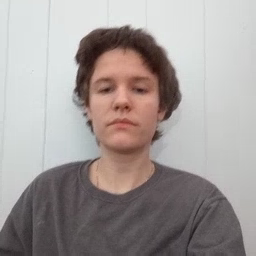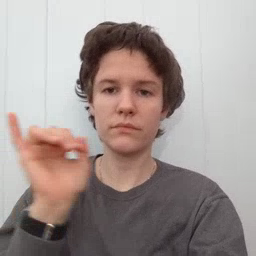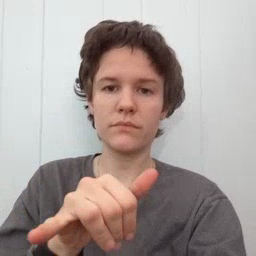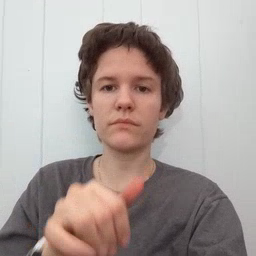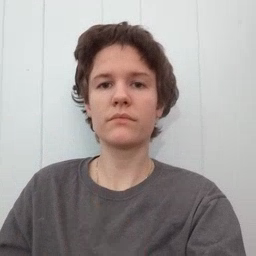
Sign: that